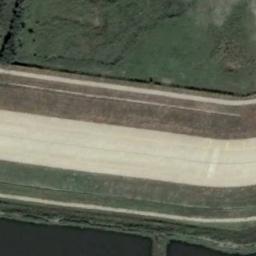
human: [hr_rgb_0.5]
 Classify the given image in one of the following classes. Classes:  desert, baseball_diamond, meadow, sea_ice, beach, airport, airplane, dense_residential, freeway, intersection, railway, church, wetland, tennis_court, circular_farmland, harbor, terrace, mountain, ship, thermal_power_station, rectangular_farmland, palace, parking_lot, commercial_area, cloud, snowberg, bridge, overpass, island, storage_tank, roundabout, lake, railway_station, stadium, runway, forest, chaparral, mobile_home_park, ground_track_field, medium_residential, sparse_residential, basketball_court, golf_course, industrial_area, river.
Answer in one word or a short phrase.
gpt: runway